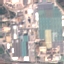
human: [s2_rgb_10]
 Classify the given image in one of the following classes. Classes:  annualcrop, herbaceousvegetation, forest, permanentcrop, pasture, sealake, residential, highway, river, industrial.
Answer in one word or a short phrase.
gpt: Industrial